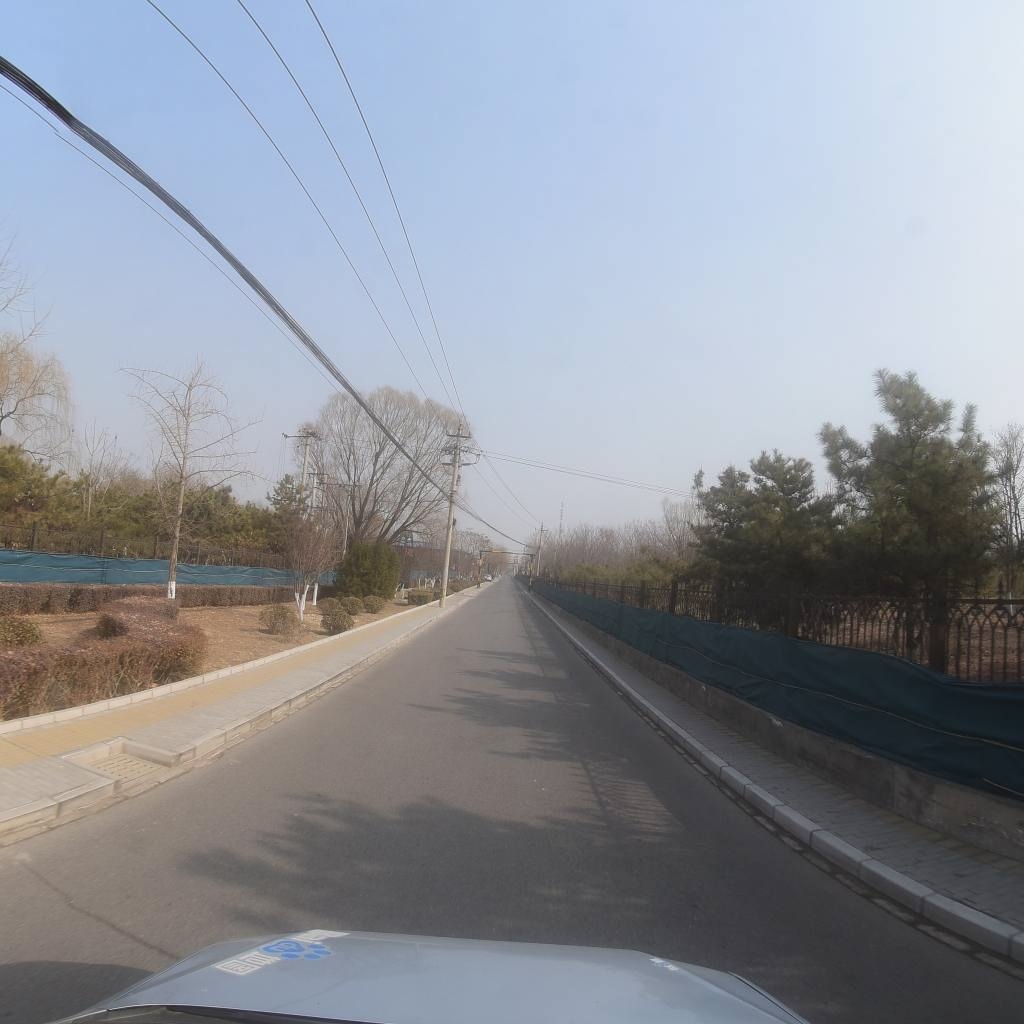
Region: Chaoyang
Road damage annotations: transverse patch